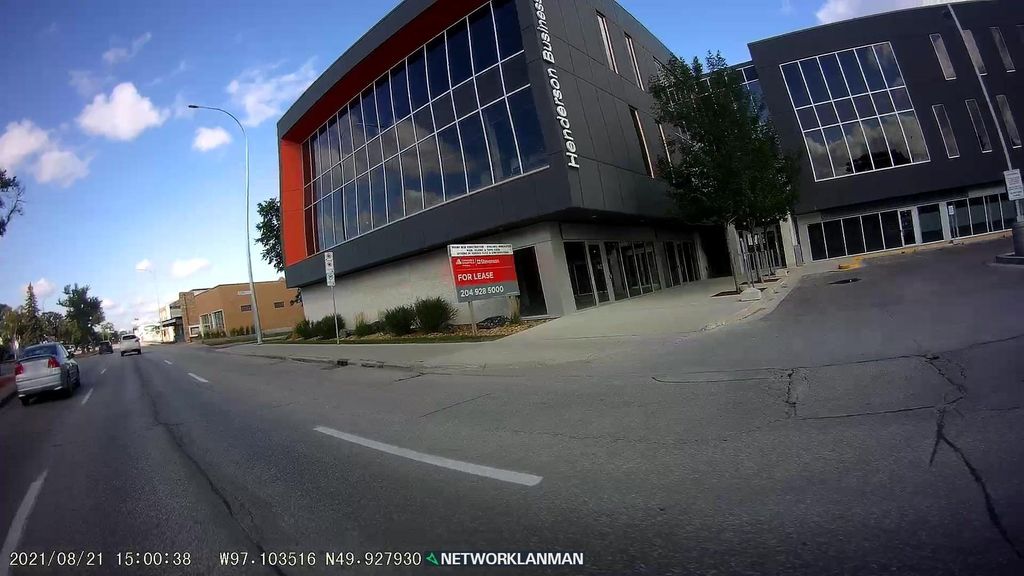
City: winnipeg